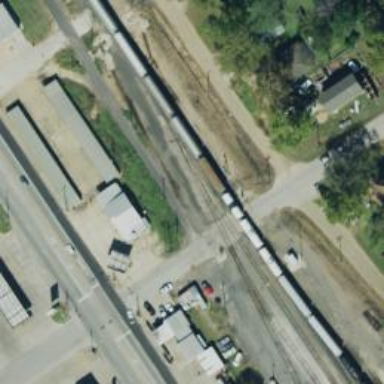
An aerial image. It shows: Railway yard in service.